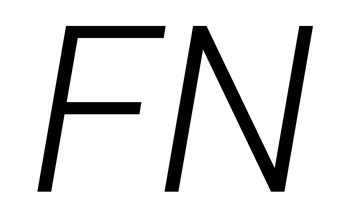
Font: Roboto-Italic_Light_Italic